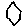
Label: hexagon